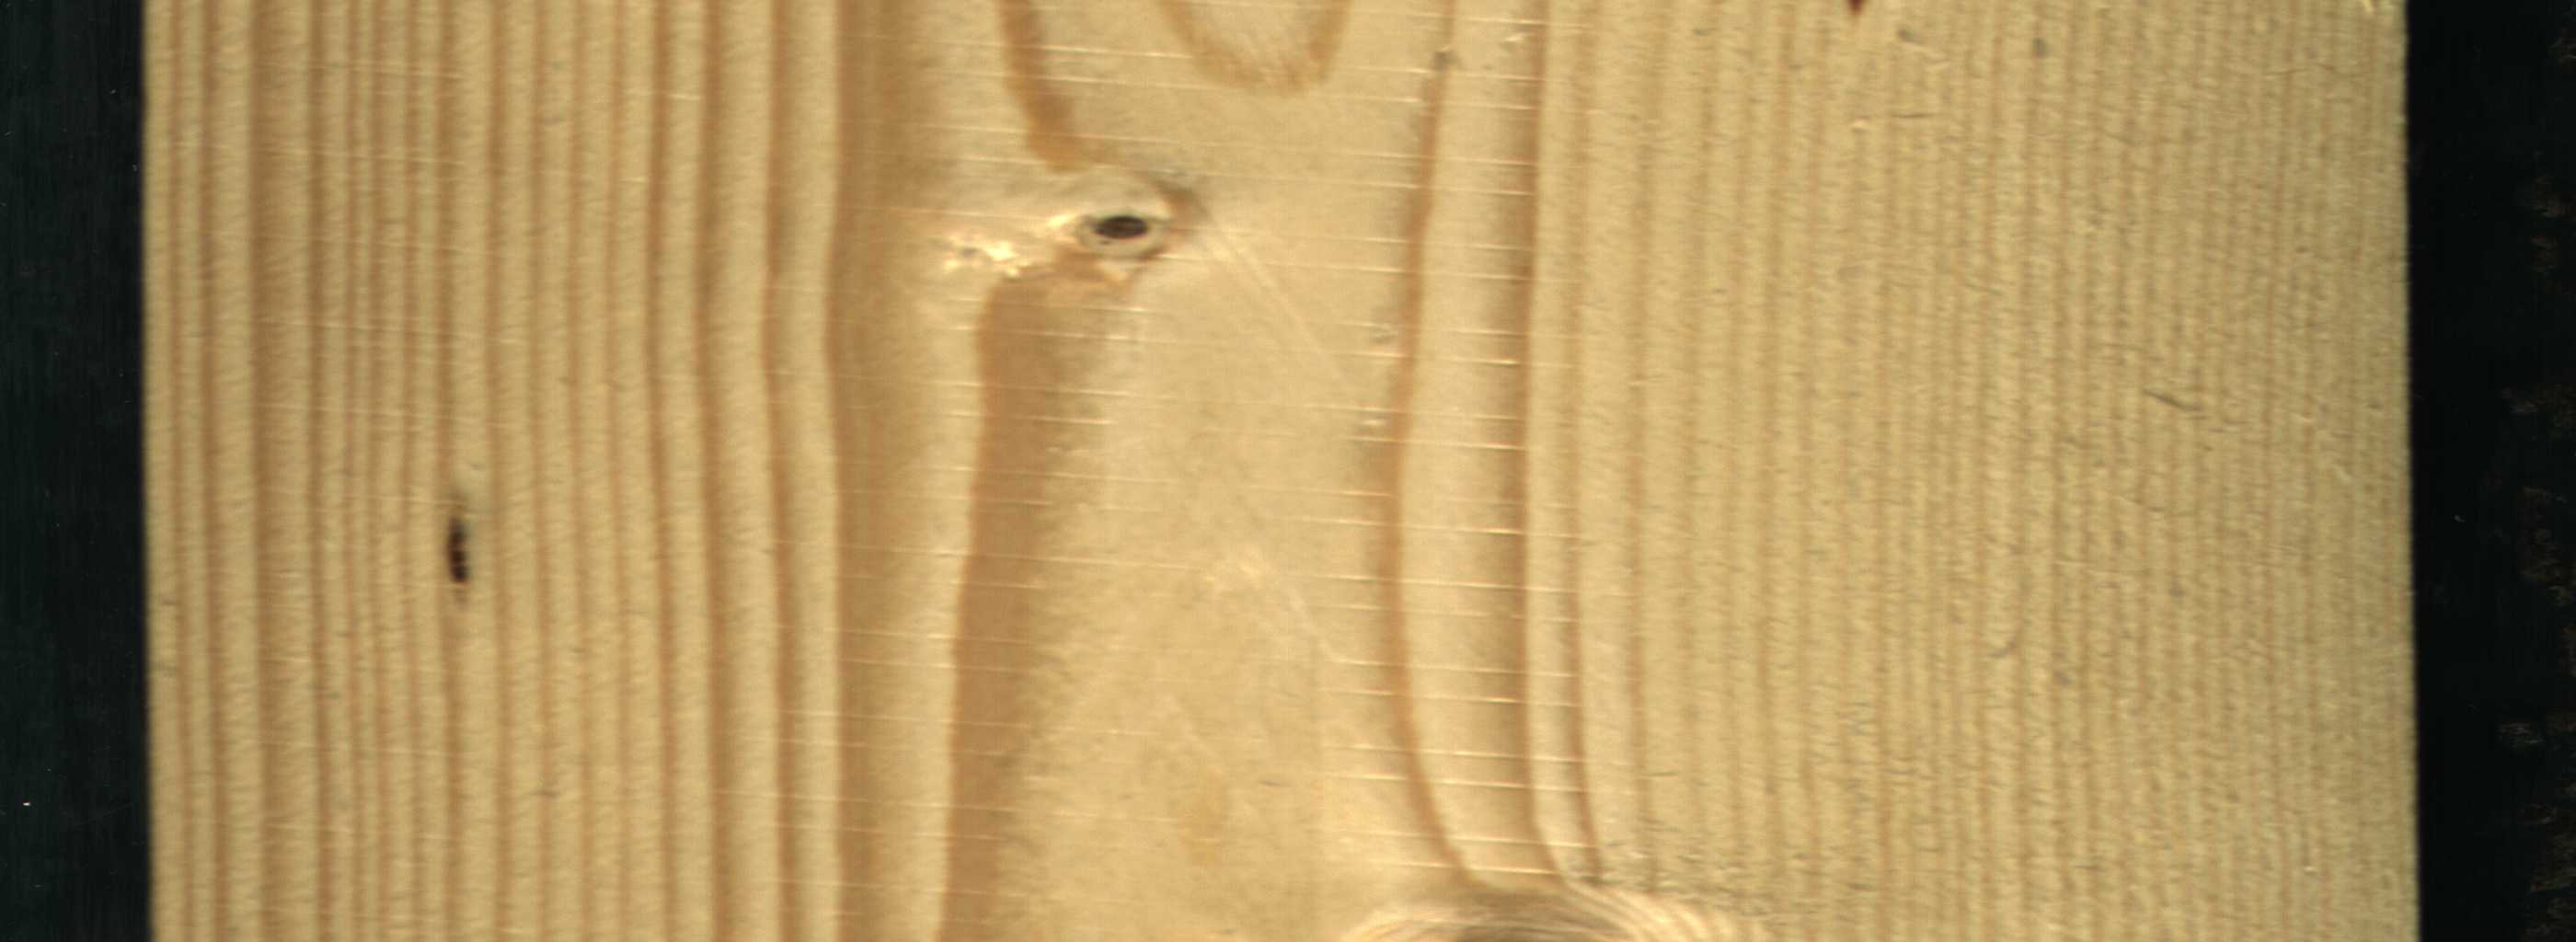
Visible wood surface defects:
resin
Dead_Knot
Live_Knot